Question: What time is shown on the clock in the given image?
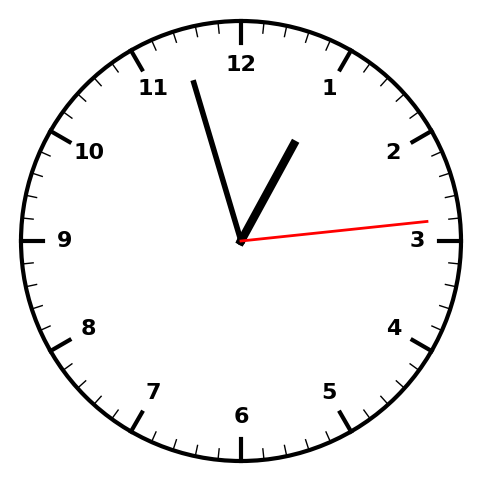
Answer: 12:57:14